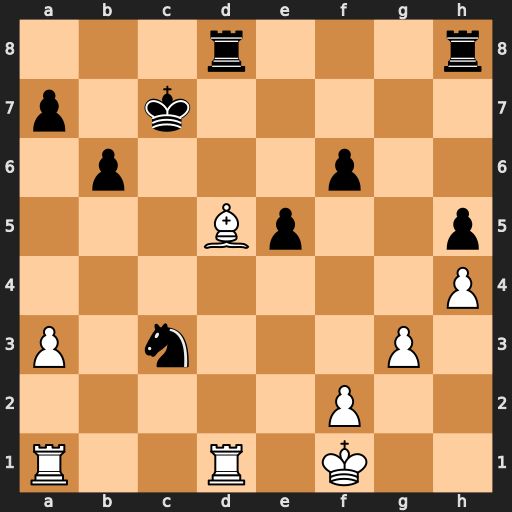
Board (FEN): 3r3r/p1k5/1p3p2/3Bp2p/7P/P1n3P1/5P2/R2R1K2
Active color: w
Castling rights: -
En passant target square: -
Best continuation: Rac1 Kd6 Rxc3